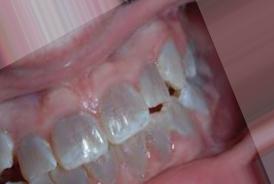
Condition: Tooth Discoloration